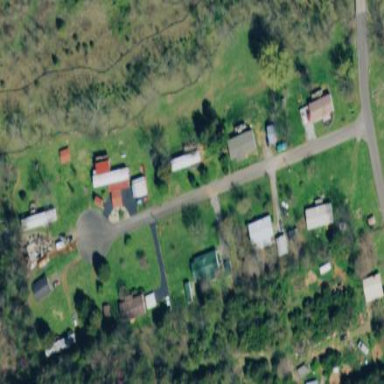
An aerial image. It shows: Rural residential area.